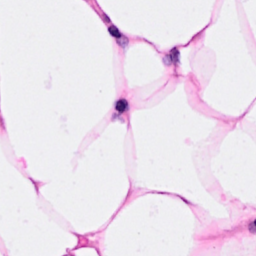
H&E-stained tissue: Breast